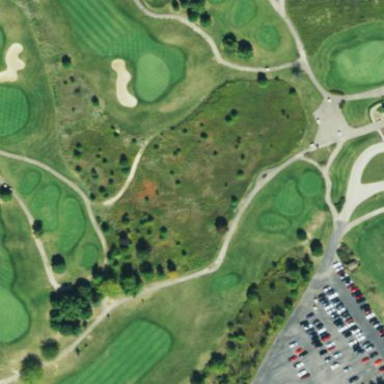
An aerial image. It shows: Rough grassy area used for golf.